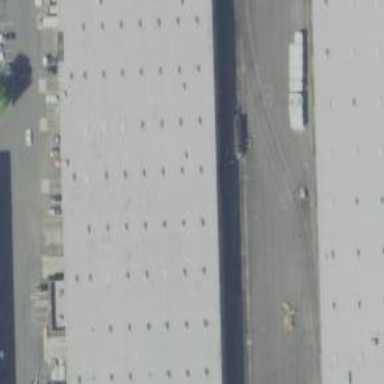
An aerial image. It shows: Railway siding with rails.